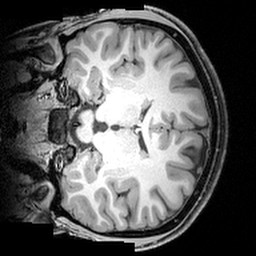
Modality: T1w
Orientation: coronal
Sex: male
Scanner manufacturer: siemens
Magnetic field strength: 3 T
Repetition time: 1.9 s
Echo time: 0.00397 s